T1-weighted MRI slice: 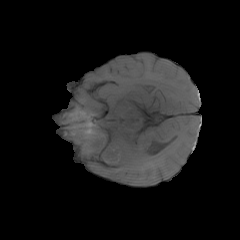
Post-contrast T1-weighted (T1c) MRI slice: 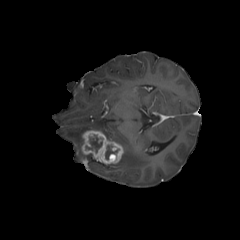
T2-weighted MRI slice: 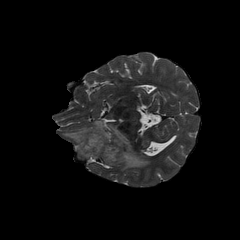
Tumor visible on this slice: yes